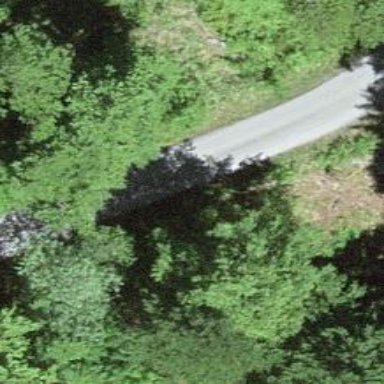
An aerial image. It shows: Unclassified road with gravel surface.